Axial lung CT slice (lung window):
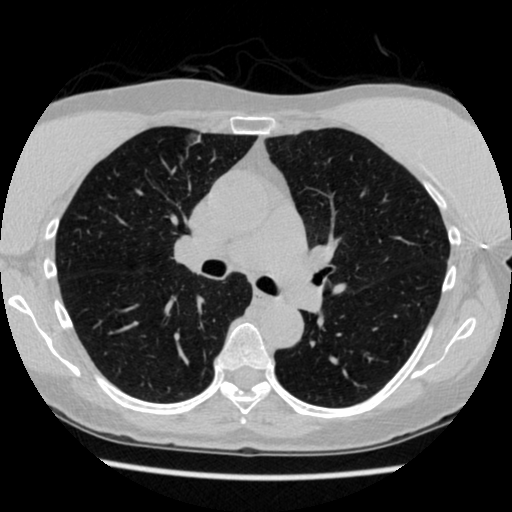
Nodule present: no